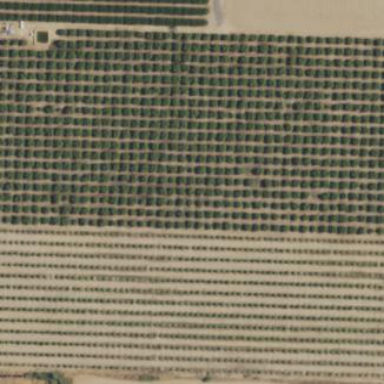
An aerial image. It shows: Orange orchard with rows of orange trees.